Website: home-depot
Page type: billing-address
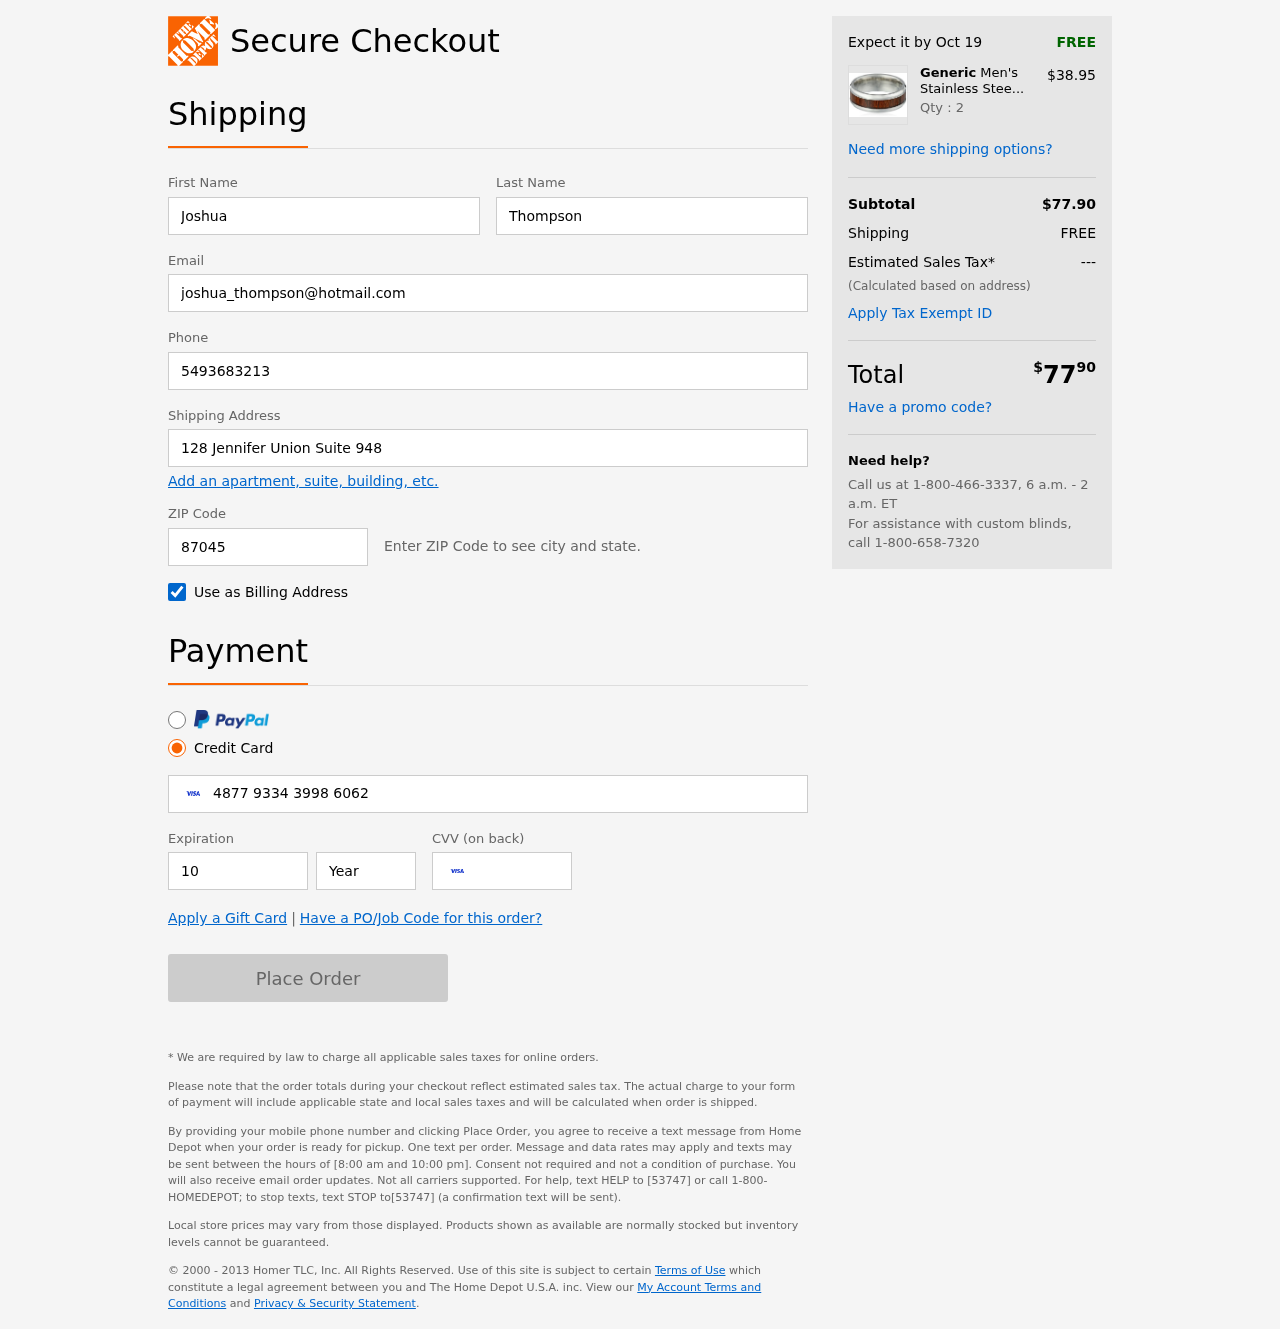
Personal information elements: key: PII_FIRSTNAME
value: Joshua
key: PII_LASTNAME
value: Thompson
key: PII_EMAIL
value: joshua_thompson@hotmail.com
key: PII_PHONE
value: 5493683213
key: PII_STREET
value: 128 Jennifer Union Suite 948
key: PII_POSTCODE
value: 87045
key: PII_CARD_NUMBER
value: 4877 9334 3998 6062
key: PII_CARD_EXPIRY_MONTH
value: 10
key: PII_CARD_CVV
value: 847
Product elements: key: PRODUCT1_BRAND
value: Generic
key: PRODUCT1_NAME
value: Men's Stainless Steel Light Wooden Inlay Ring, Size 11
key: PRODUCT1_PRICE
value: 38.95
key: PRODUCT1_QUANTITY
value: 2
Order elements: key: ORDER_DELIVERY_DATE
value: Oct 19
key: ORDER_SUBTOTAL
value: $77.90
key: ORDER_SHIPPING_COST
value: FREE
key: ORDER_TAX
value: ---
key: ORDER_TOTAL2
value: $7790